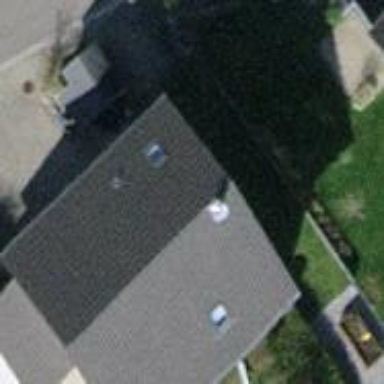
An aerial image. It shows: Detached building with gabled roof.